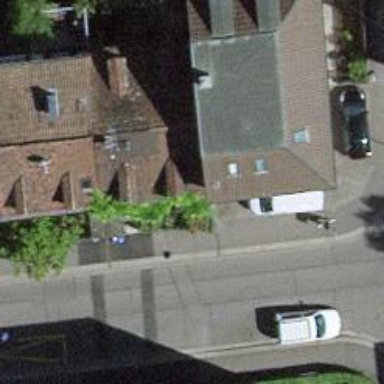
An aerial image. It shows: Terrace building.